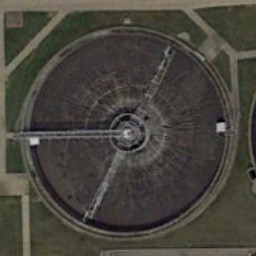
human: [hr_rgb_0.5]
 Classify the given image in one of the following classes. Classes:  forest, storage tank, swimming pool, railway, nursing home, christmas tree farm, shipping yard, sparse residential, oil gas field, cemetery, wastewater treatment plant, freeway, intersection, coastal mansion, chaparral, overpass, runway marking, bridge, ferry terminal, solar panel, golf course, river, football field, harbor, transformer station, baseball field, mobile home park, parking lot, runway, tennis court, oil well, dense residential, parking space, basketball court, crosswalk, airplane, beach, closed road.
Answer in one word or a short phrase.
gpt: wastewater treatment plant